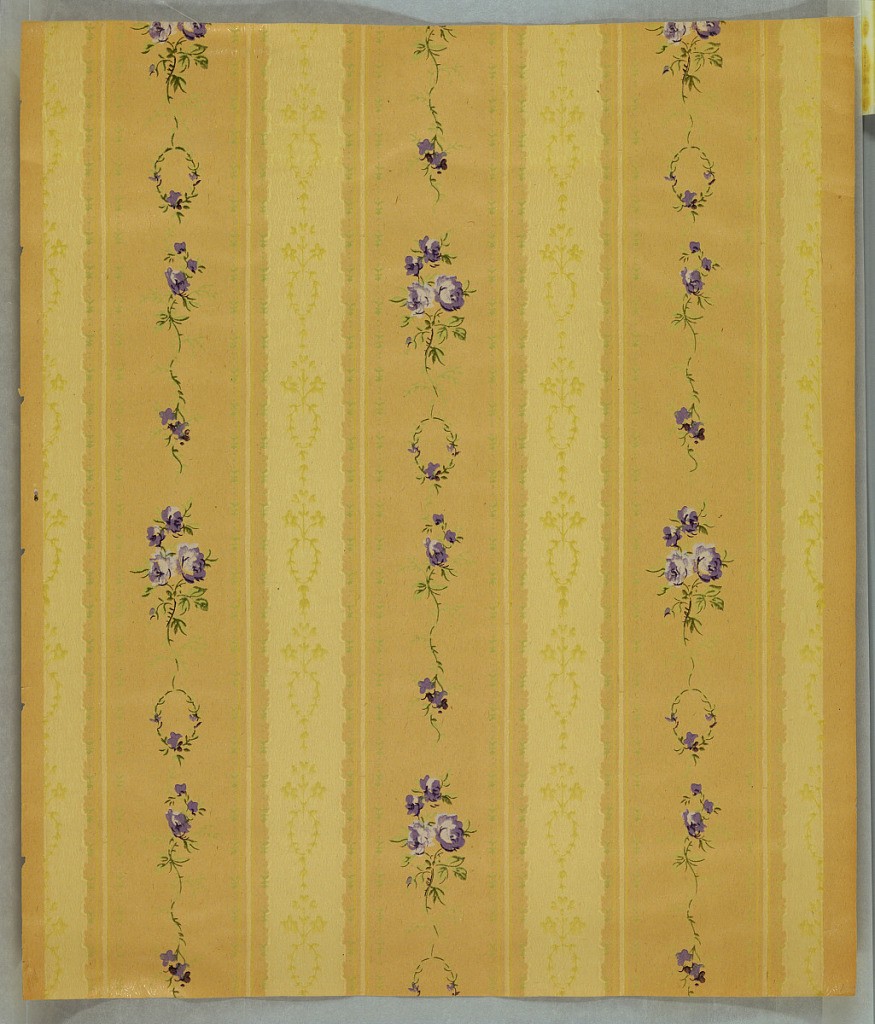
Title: Sidewall
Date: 1890–1910
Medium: Machine-printed
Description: Vertical stripes of garland, leaves and lavender flowers.